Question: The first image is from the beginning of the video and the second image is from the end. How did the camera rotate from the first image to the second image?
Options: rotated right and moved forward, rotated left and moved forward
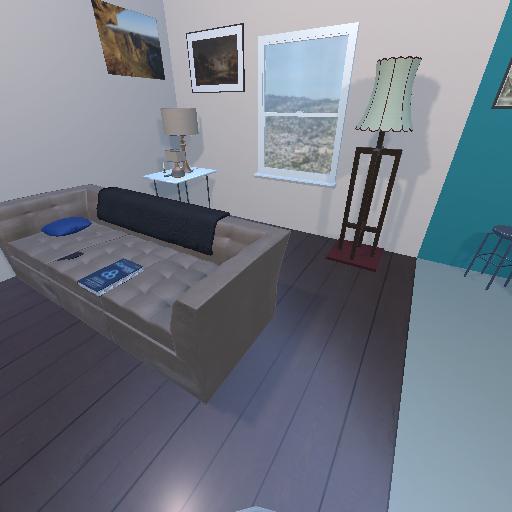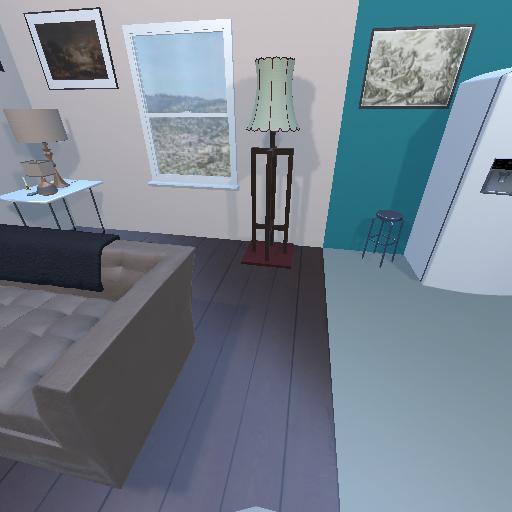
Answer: rotated right and moved forward